Interaction volume radius: 5 \u00c5
Interaction volume height: 30 \u00c5
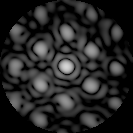
Disorder parameter: 0.4283